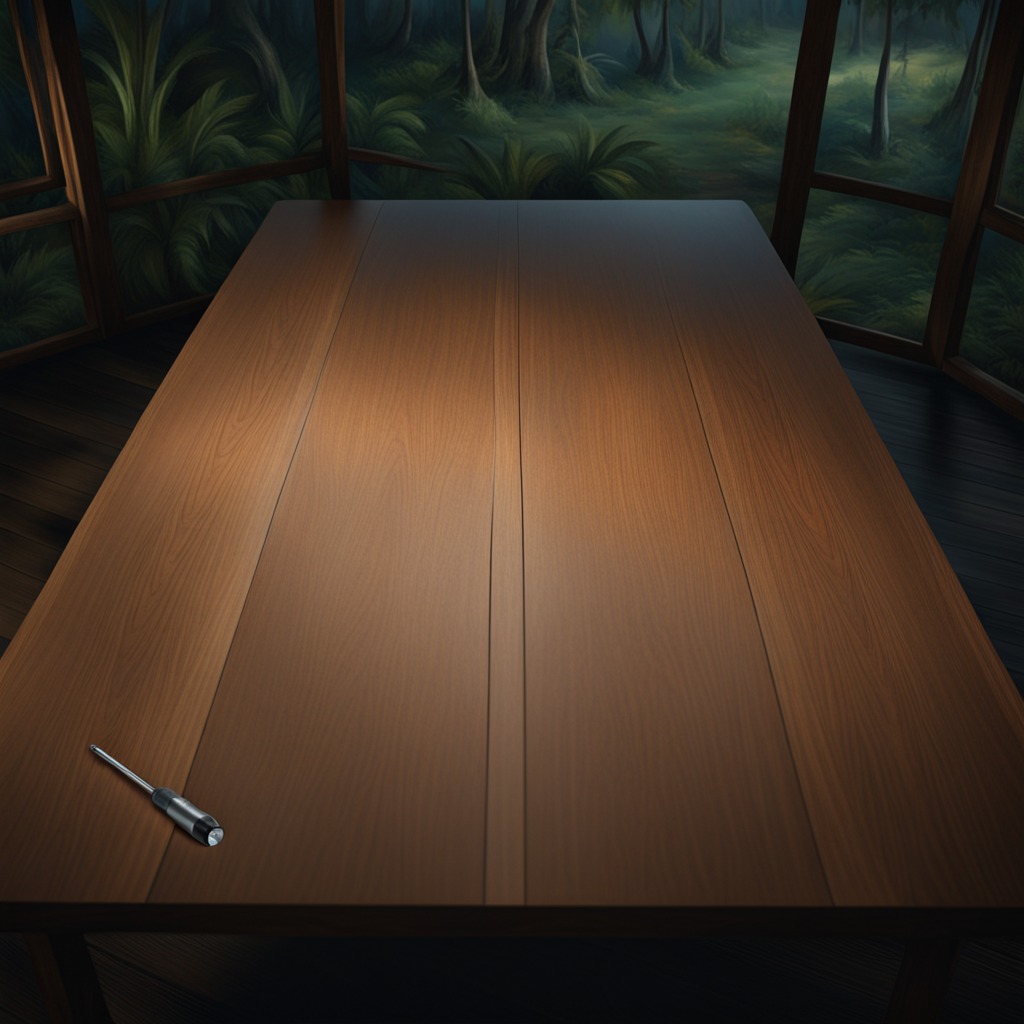
A screwdriver is lying on a wooden table inside a jungle field workshop tent at night.